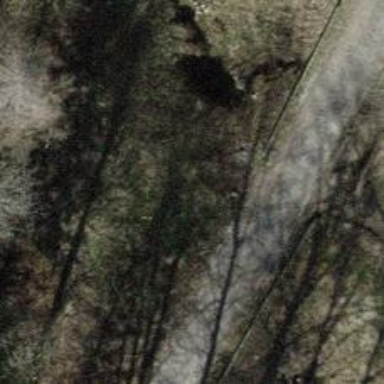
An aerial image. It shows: Culvert tunnel.